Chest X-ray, AP view. Patient: 71 years old, sex M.
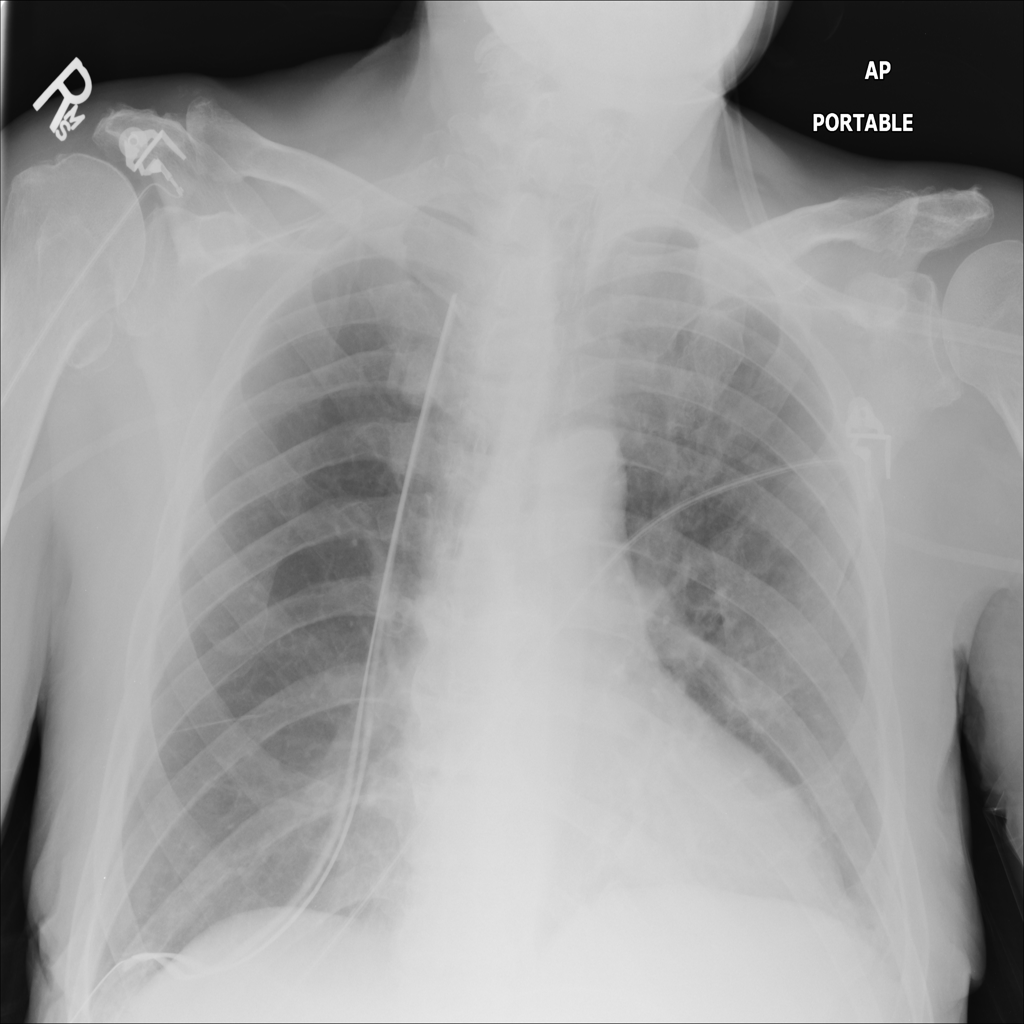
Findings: Atelectasis, Effusion, Infiltration